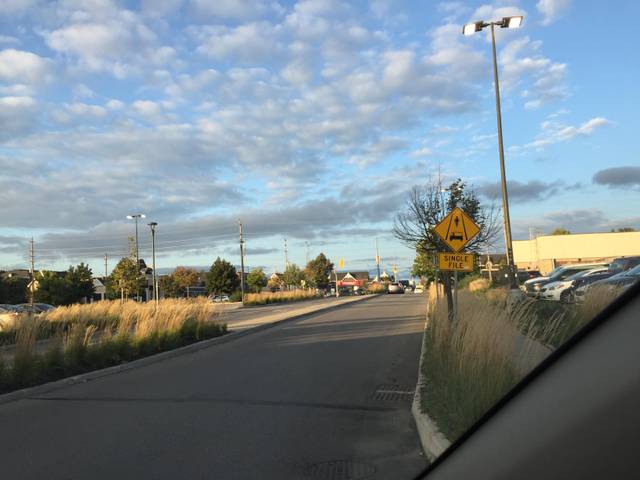
Region: Canada
Coordinates: 43.52, -80.236